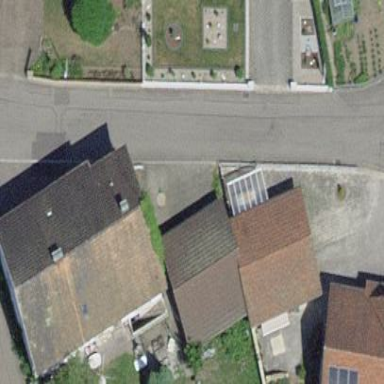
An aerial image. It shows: Group of garages.